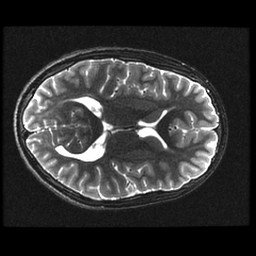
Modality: T2w
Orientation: axial
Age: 14
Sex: male
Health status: ill
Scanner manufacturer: ge
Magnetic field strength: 3 T
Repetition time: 7.5 s
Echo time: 0.1015 s